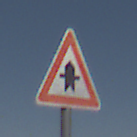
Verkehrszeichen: Vorfahrt
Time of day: Midday
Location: Outdoor (Nature)
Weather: Clear
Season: NotSpecified
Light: Natural